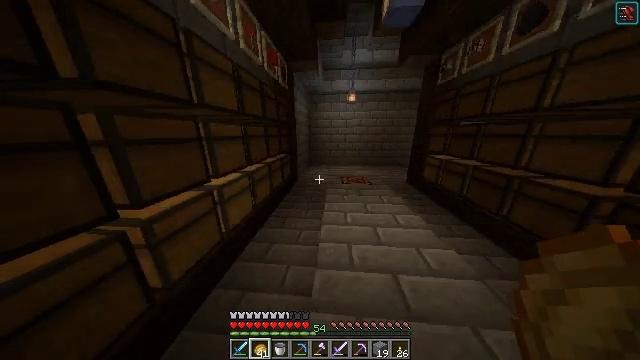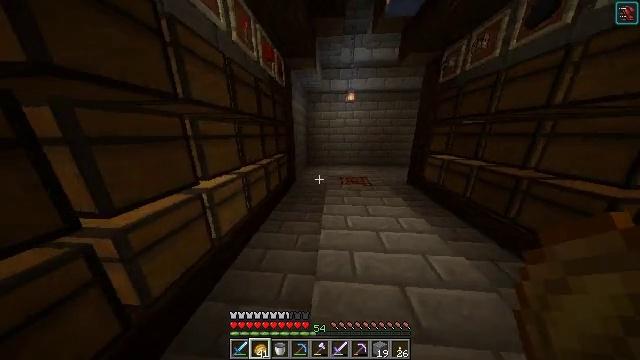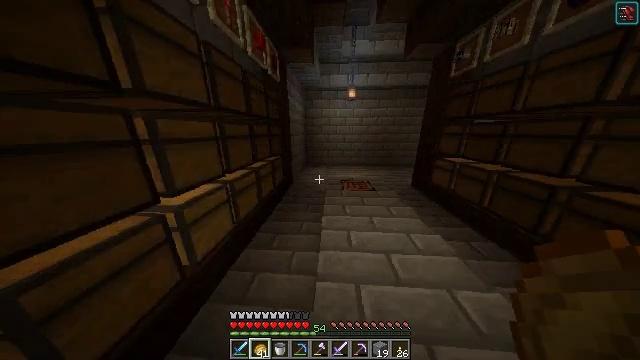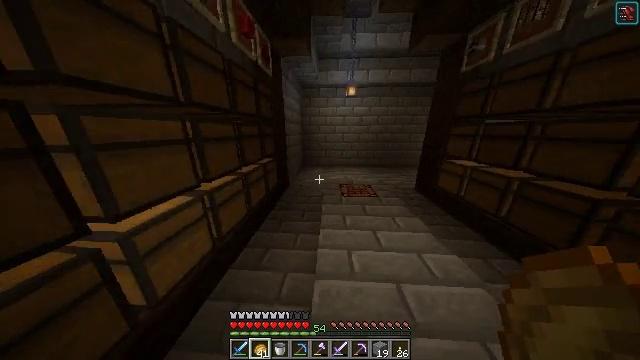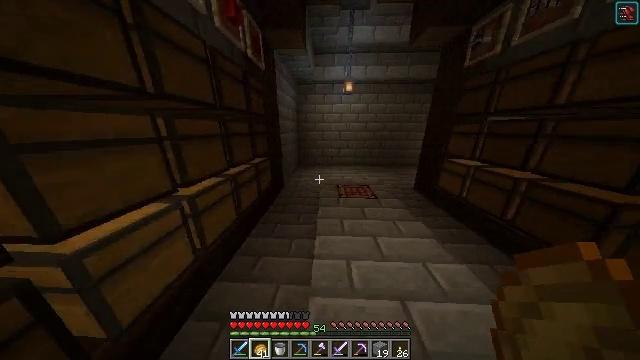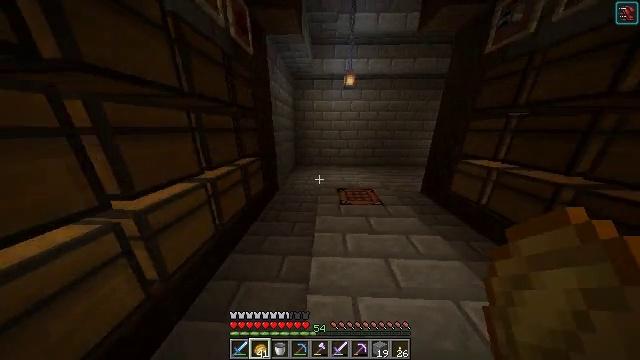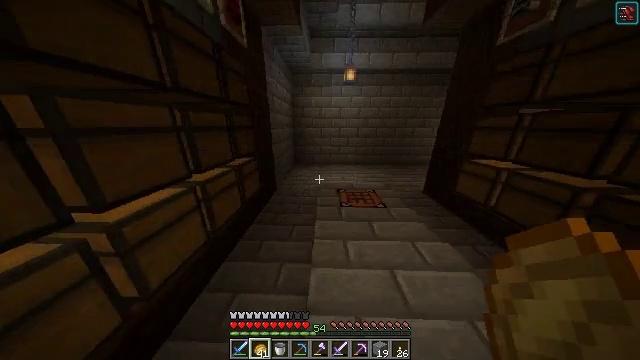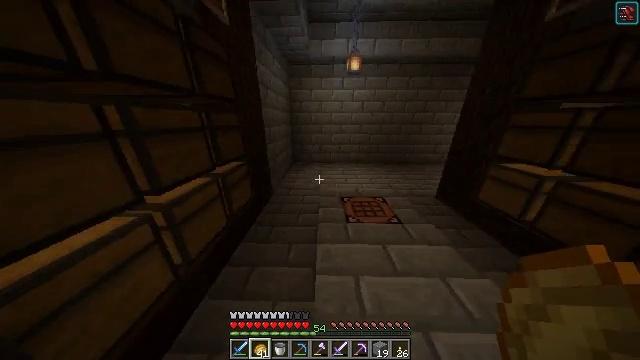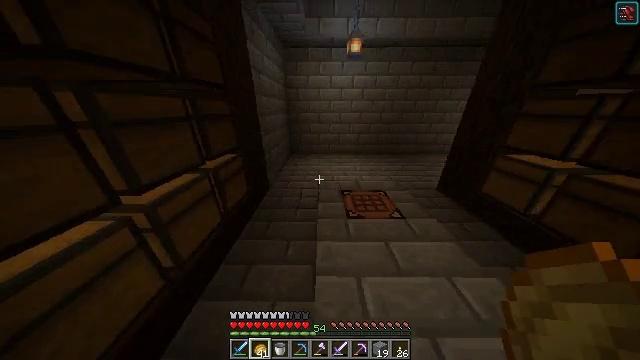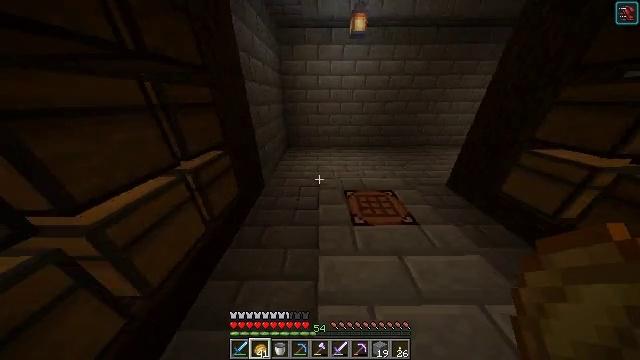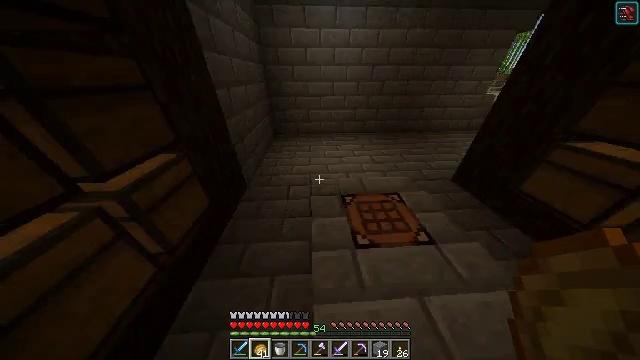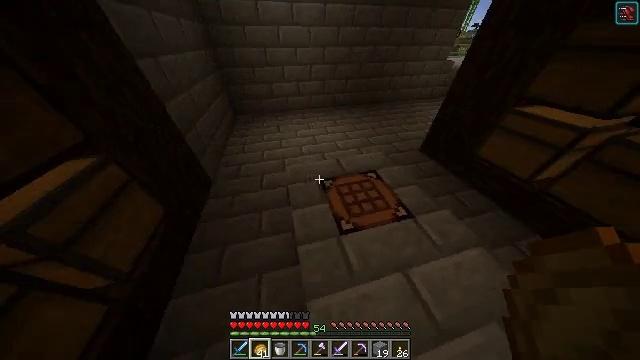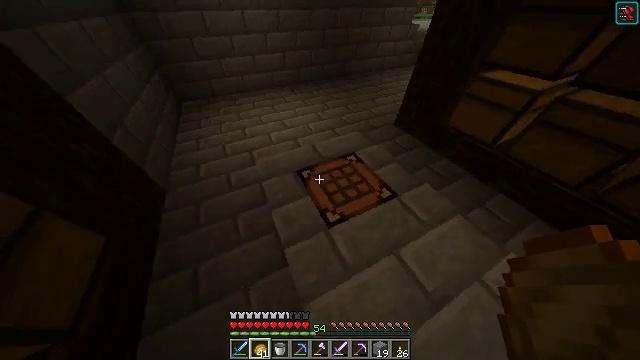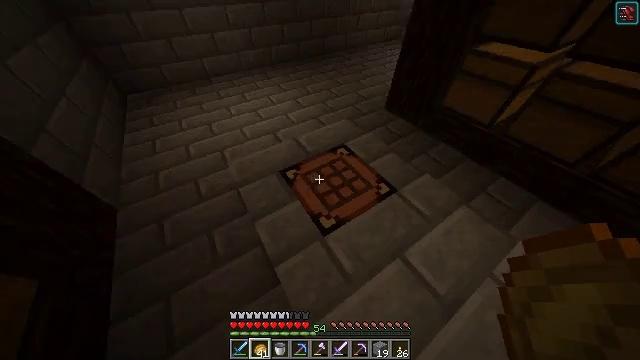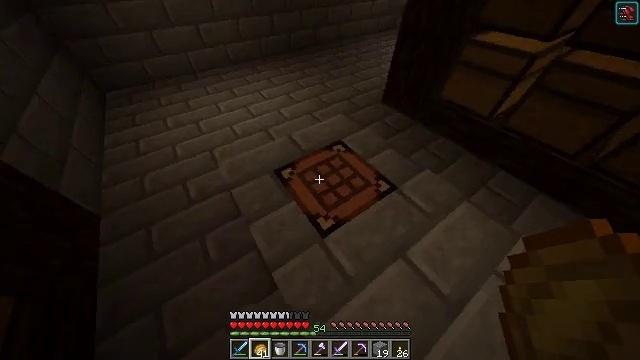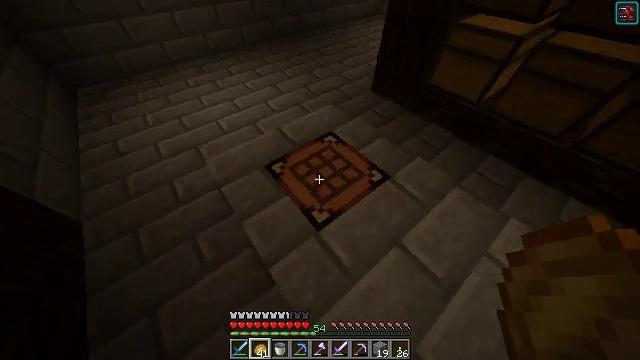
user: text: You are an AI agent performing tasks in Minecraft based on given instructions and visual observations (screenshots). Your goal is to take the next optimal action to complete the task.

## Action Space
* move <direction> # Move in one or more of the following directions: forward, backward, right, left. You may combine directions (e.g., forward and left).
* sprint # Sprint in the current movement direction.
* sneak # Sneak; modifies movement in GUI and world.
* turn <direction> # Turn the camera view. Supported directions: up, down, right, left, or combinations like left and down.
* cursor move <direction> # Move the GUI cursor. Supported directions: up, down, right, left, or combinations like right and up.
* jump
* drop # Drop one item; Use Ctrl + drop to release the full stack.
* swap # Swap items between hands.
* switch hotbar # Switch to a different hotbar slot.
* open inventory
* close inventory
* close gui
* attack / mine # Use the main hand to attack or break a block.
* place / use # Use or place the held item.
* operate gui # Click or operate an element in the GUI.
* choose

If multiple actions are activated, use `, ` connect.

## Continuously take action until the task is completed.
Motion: motion action
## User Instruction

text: Get a glowstone by combining glowstone dust.
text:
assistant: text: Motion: move forward
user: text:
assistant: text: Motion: move forward
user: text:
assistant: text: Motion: move forward
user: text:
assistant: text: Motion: move forward, turn right
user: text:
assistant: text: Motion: move forward
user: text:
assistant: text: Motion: move forward
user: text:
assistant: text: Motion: move forward, turn down
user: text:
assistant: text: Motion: move forward, turn down
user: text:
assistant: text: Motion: move forward, turn down
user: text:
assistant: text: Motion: move forward, turn right and down
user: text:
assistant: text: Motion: turn right and down
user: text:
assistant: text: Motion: turn right and down
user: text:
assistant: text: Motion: turn right and down
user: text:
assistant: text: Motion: turn right
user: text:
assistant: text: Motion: turn right and down
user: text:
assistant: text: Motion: turn right and down
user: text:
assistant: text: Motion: turn right and down, use / place
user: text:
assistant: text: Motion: turn right, use / place
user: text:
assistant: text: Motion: use / place
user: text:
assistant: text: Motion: no_op
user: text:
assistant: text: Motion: turn left and up
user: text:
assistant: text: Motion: cursor move up, open gui
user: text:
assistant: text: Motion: no_op
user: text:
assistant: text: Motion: no_op
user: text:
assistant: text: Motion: no_op
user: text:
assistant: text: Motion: no_op
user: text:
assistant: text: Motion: no_op
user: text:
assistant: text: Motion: cursor move right
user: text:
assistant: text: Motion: cursor move right
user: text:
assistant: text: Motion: no_op